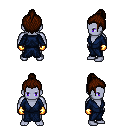
a pixel art fantasy rpg character, male body template, dark elf, purple skin, blue robe, gold greaves, brown short topknot hairstyle, gold gloves, four views (front, back, left, right), 2x2 character sprite sheet, small pixel art, hard edges, no anti-aliasing